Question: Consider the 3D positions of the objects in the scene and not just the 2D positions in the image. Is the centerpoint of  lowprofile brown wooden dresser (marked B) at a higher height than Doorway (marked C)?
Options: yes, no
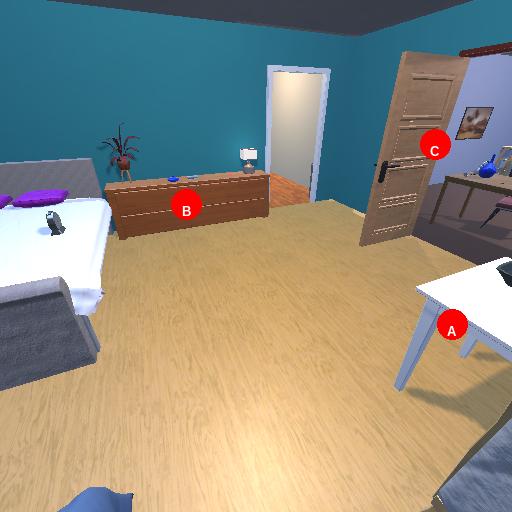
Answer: yes